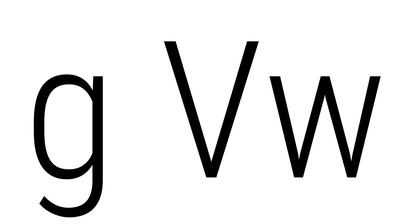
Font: Roboto_Condensed_Light